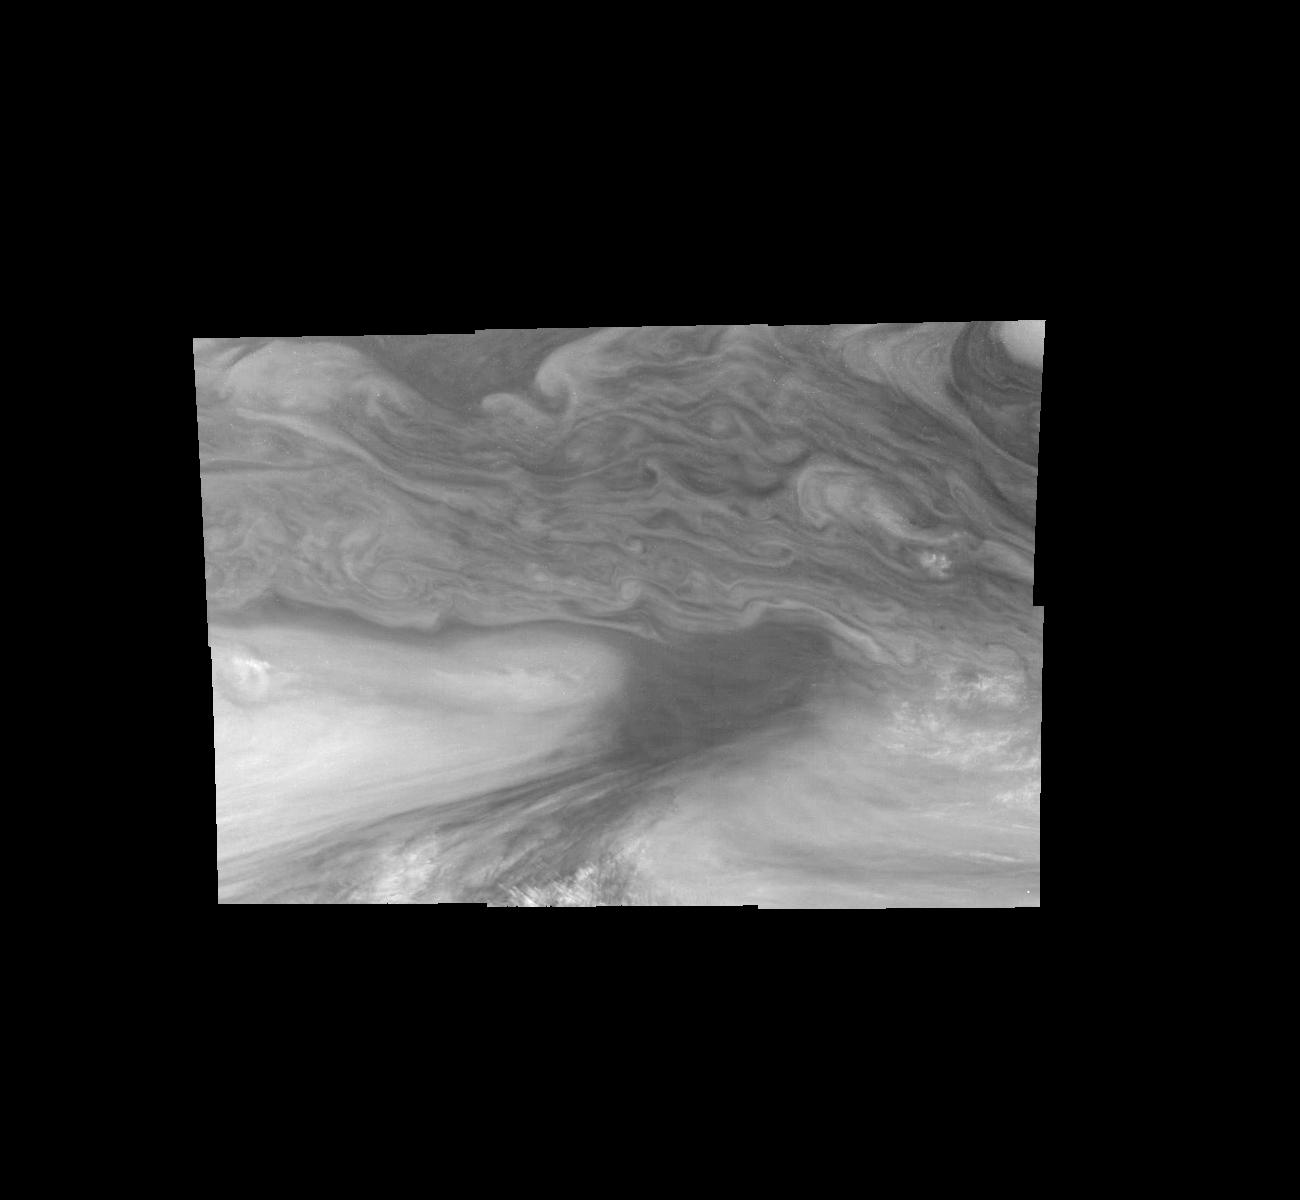
Jupiter Equatorial Region in a Methane Band Time Set 4 Jupiter, Galileo